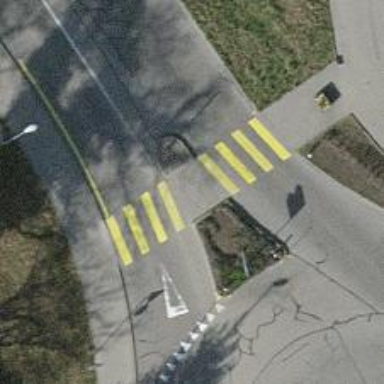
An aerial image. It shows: Uncontrolled footway crossing with markings.